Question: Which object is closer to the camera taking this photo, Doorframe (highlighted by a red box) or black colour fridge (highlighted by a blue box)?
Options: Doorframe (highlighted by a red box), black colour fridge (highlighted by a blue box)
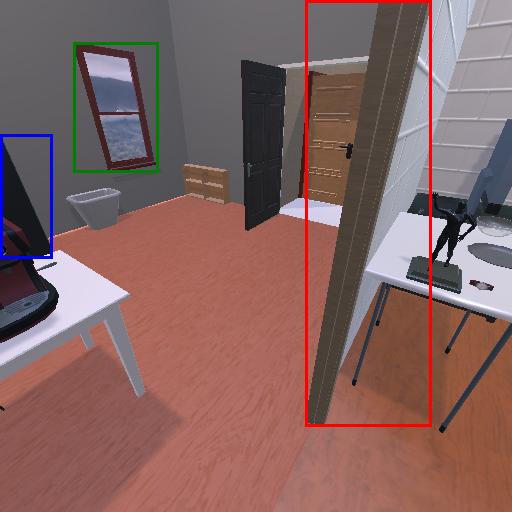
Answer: Doorframe (highlighted by a red box)